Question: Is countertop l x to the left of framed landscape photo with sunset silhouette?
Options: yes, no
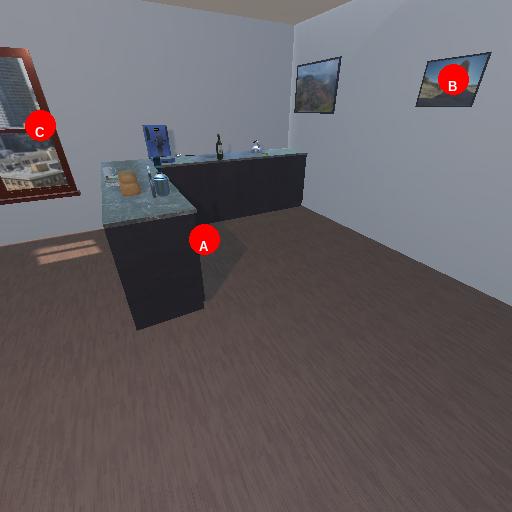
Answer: yes